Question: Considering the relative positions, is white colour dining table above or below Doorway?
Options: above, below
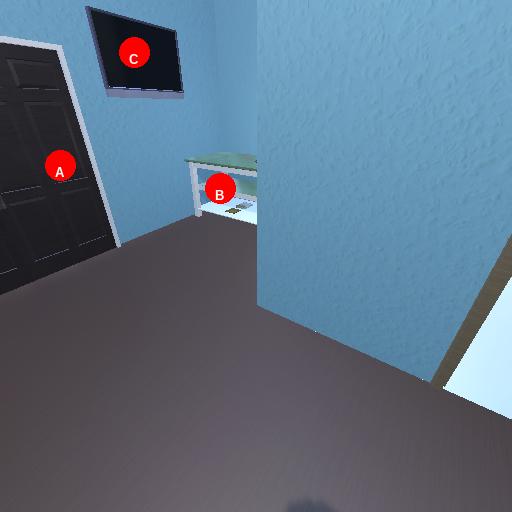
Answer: above